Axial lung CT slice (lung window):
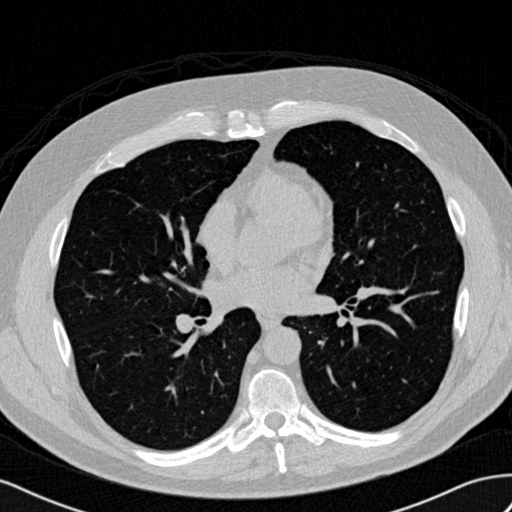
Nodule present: no